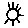
Label: sun